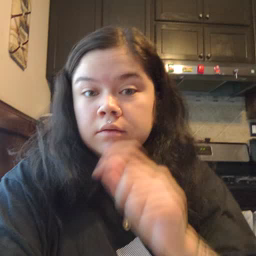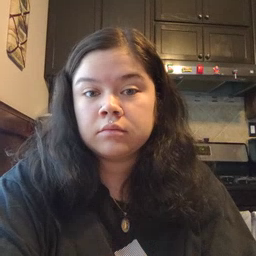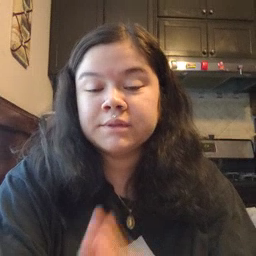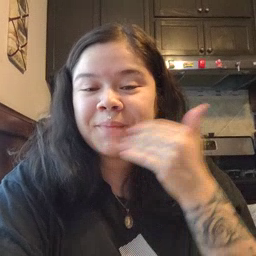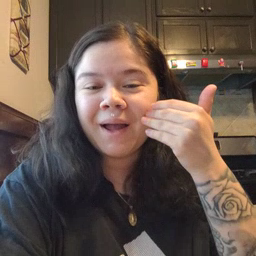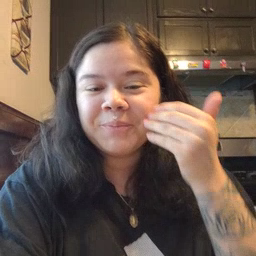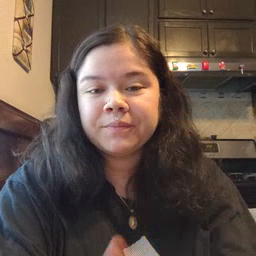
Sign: smile